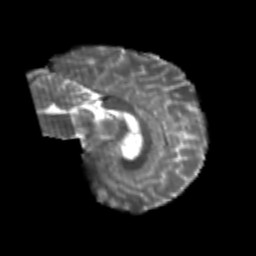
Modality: T2w
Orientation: sagittal
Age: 24
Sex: male
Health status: healthy
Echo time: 0.074 s